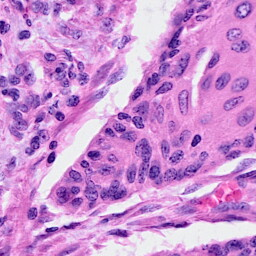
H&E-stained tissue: Cervix